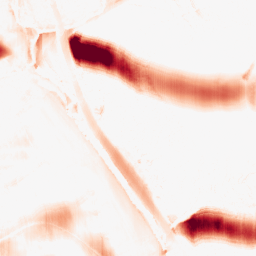
Category: morphological
Decomposition family: morphological_ellipse
Decomposition parameters: operation: opening
width: 50
height: 10
Upsampling method: sinc_blackman
Upsampling parameters: scale: 4
kernel_size: 16
Upsampling scale: 4